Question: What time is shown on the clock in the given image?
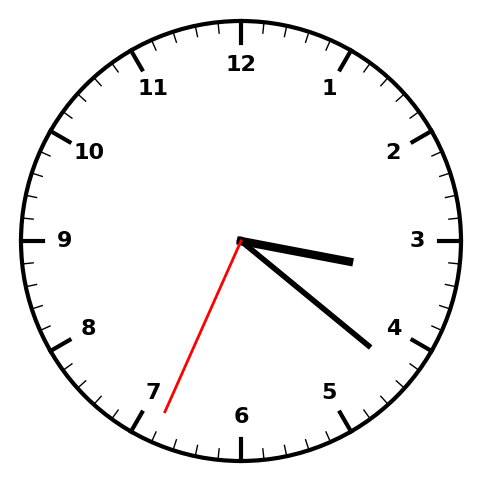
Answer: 03:21:34